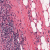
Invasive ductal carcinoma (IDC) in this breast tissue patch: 0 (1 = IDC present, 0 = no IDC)